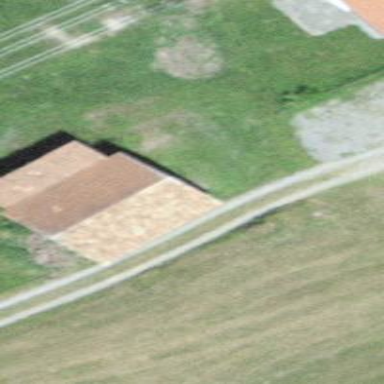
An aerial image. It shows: Barn.